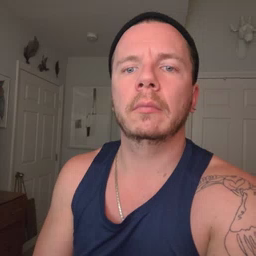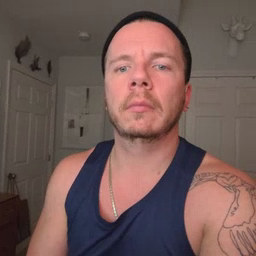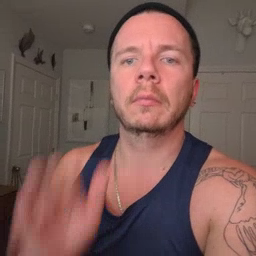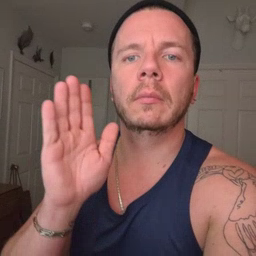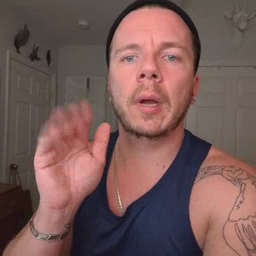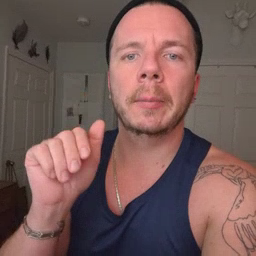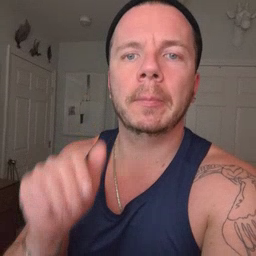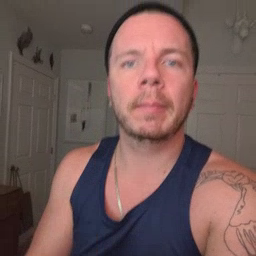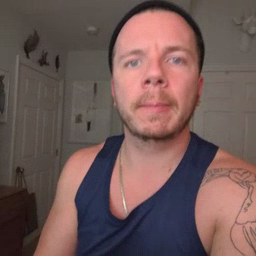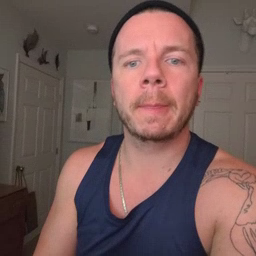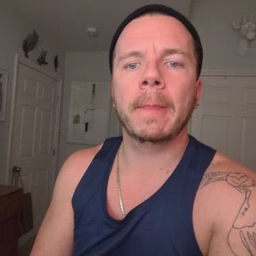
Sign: bye